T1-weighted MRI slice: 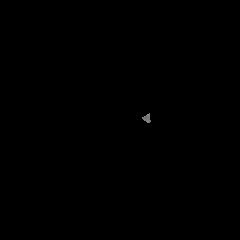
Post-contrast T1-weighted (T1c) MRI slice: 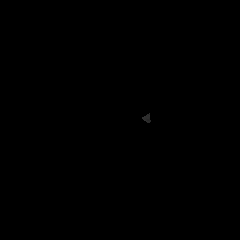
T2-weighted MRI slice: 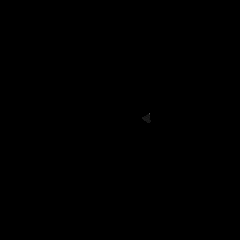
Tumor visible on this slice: no